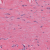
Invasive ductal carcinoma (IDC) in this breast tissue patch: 0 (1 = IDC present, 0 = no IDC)